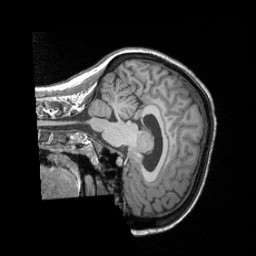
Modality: T1w
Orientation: sagittal
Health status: healthy
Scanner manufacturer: siemens
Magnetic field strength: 3 T
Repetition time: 2.3 s
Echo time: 0.00287 s